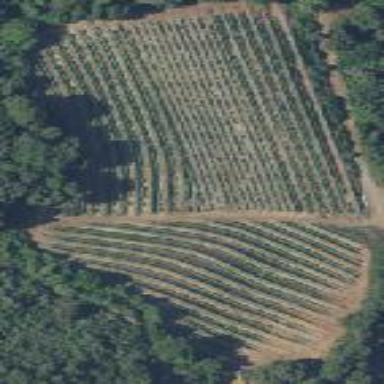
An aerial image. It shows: Vineyard with grape crops.